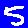
Digit: 5